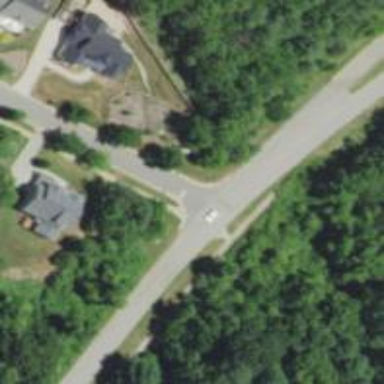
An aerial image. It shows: Unmarked crossing on footway.